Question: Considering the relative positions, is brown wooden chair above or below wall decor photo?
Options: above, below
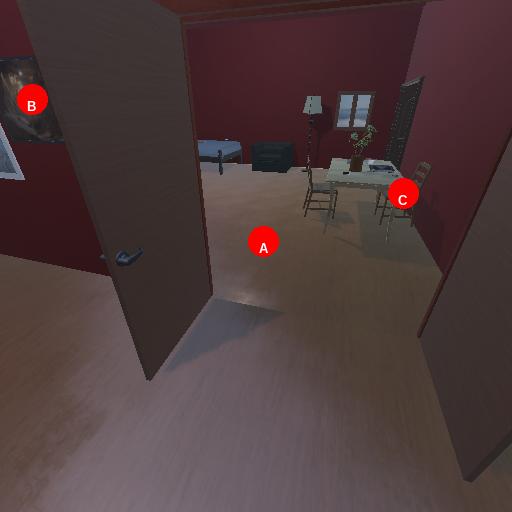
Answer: above